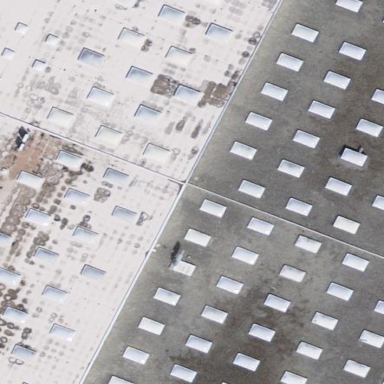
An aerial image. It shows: Industrial building with flat roof.